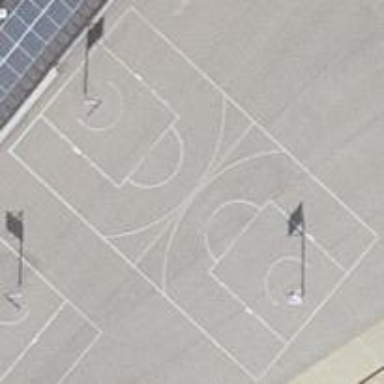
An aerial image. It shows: Basketball court located in leisure land pitch.